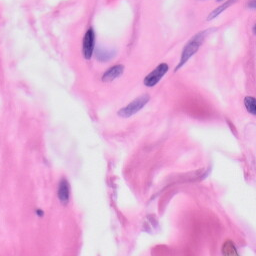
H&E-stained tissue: Skin